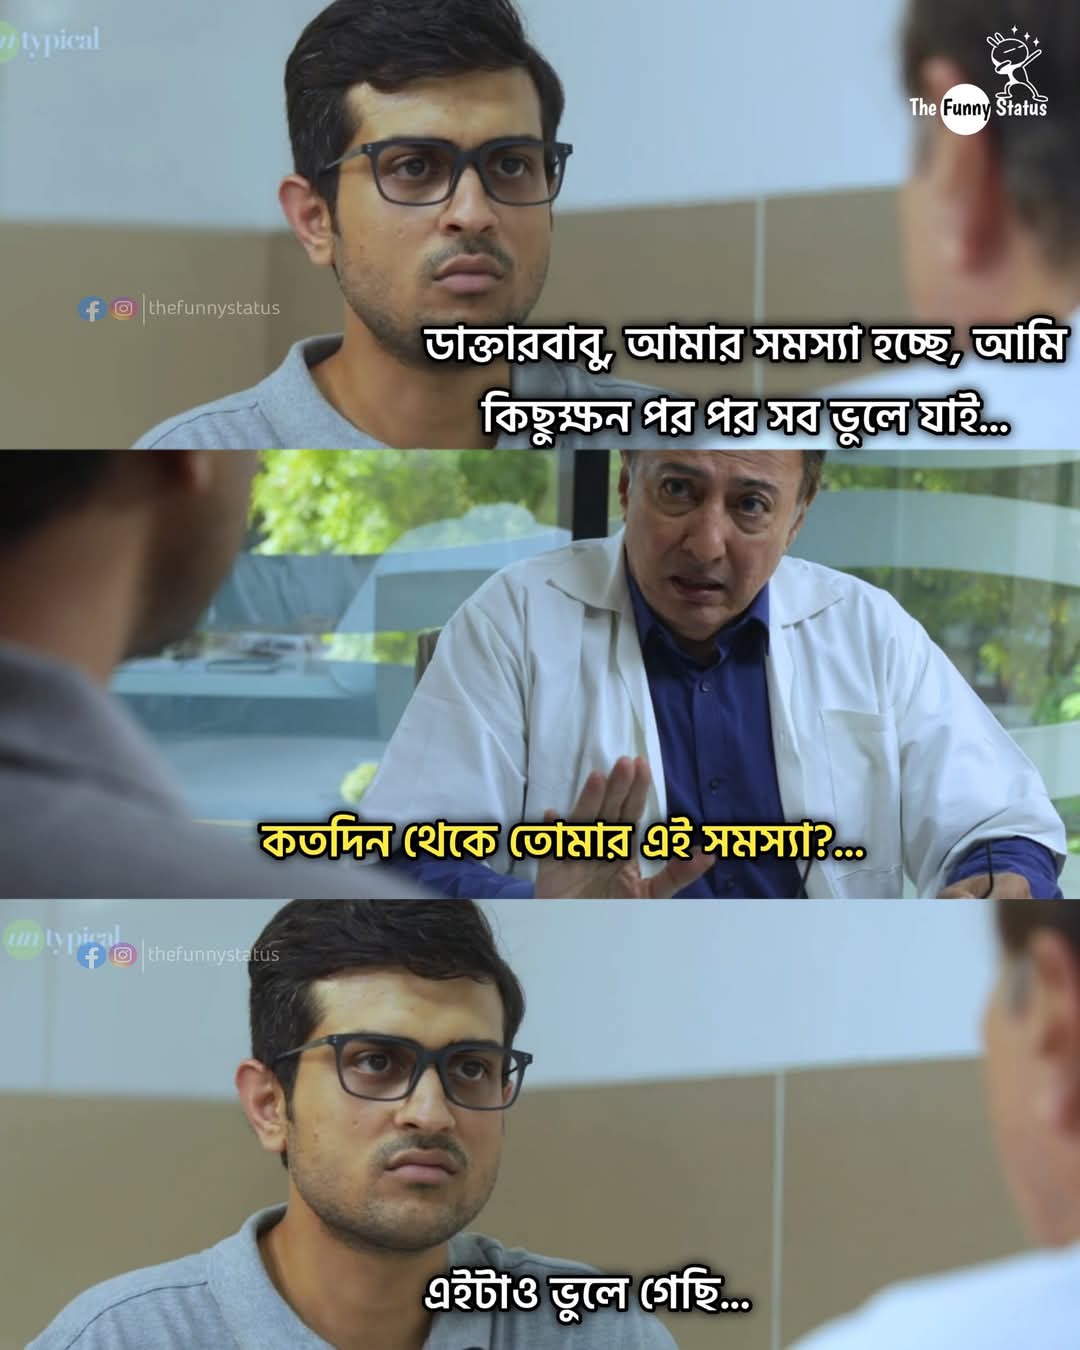
Text: ডাক্তারবাবু, আমার সমস্যা হচ্ছে, আমি কিছুক্ষন পর পর সব ভুলে যাই...
কতদিন থেকে তোমার এই সমস্যা?...
এইটাও ভুলে গেছি...
Label: Non Hate